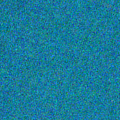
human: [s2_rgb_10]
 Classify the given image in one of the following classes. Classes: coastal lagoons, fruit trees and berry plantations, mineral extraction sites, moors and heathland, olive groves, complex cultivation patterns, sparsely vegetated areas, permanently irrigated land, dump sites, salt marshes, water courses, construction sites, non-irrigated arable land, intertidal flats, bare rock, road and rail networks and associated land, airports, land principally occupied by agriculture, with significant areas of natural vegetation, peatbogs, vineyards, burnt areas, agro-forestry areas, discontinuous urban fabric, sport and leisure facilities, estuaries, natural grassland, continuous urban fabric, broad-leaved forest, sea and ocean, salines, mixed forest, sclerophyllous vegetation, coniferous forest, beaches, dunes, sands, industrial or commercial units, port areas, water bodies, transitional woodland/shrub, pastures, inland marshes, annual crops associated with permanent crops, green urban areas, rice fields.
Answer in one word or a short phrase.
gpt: sea and ocean